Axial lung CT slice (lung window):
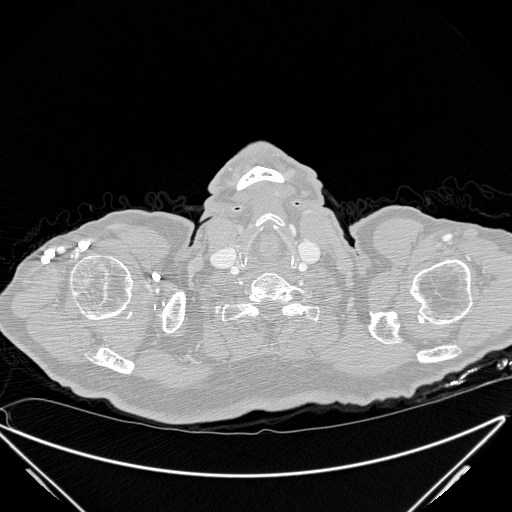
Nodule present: no